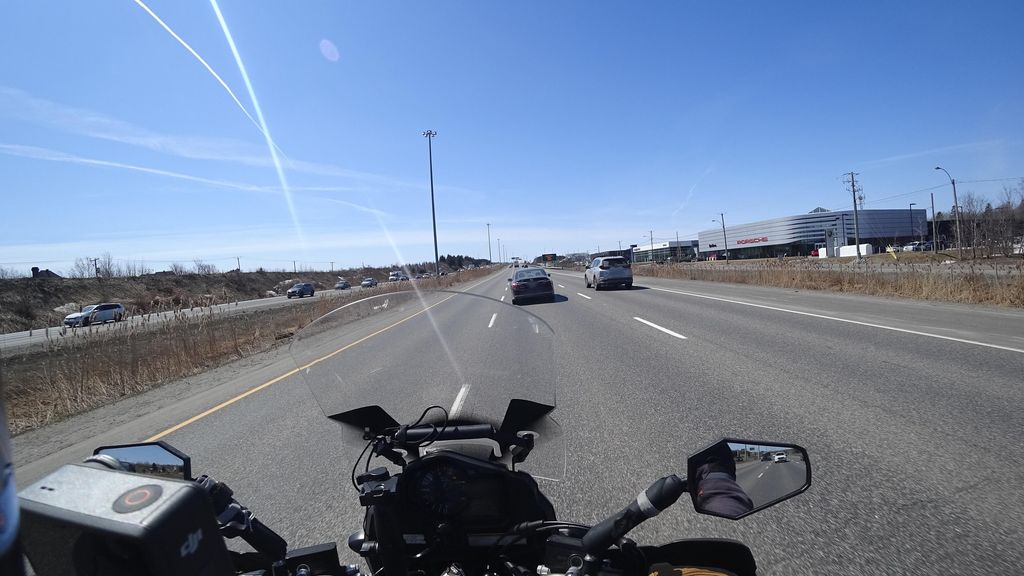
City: quebec_city